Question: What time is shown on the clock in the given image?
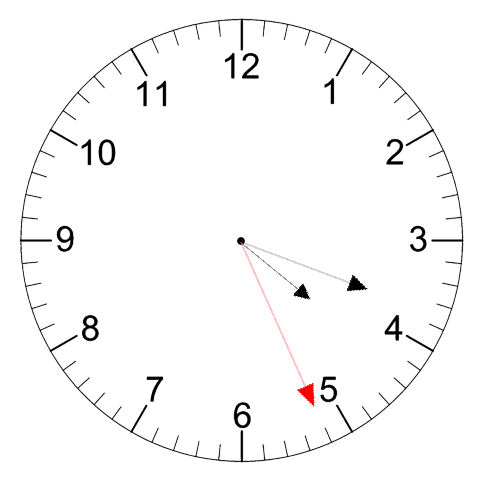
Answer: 04:18:26